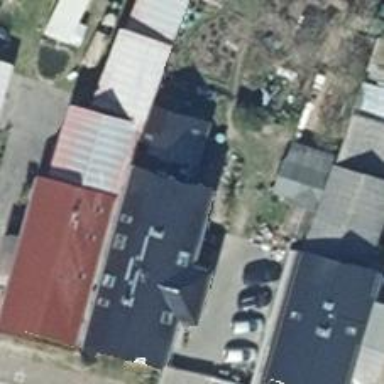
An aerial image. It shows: Gabled house with the roof oriented along the building.